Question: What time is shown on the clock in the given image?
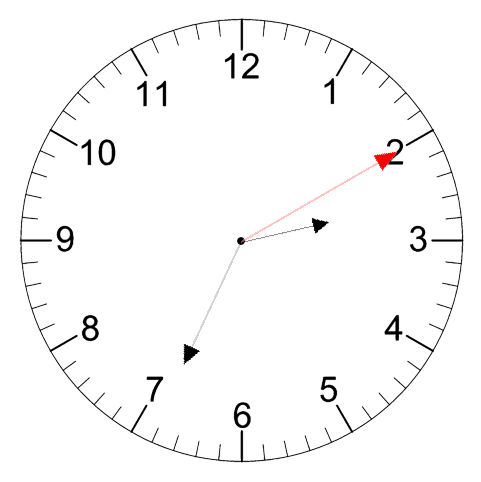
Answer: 02:34:10